Question: So I am trying to get some text to fit
I have used the answer from <URL> to make the text fit. This appears to work except the text is heavily scaled down and only takes up about 50% of the screens width.
This is the code that runs when the view controller is presented:
'''
self.user.title = @"Jeffrey C. Louie
2326 Rockford Road
Charlestown, MA 02129";
[self.titleLabel setText:self.user.title];
NSInteger fsize = 200;
[self.titleLabel setFont:[UIFont fontWithName:self.titleLabel.font.fontName size:fsize]];
float height = [self.user.title sizeWithFont:self.titleLabel.font constrainedToSize:CGSizeMake(self.titleLabel.bounds.size.width, 99999) lineBreakMode:NSLineBreakByWordWrapping].height;
while (height > self.titleLabel.bounds.size.height && height != 0) {
fsize -=1;
[self.titleLabel setFont:[UIFont fontWithName:self.titleLabel.font.fontName size:fsize]];
height = [self.user.title sizeWithFont:self.titleLabel.font constrainedToSize:CGSizeMake(self.titleLabel.bounds.size.width, 99999) lineBreakMode:NSLineBreakByWordWrapping].height;
}
for (NSString *word in [self.user.title componentsSeparatedByString:@" "]) {
float width = [word sizeWithFont:self.titleLabel.font].width;
while (width > self.titleLabel.bounds.size.width && width != 0) {
fsize -= 3;
[self.titleLabel setFont:[UIFont fontWithName:self.titleLabel.font.fontName size:fsize]];
width = [word sizeWithFont:self.titleLabel.font].width;
}
}
'''

It appears to me that the text has been scaled to fit all the text on 1 line as if the hard line breaks did not exist. Is there a way to make the UILabel know there is a line break and scale that rows text accordingly?
Thanks
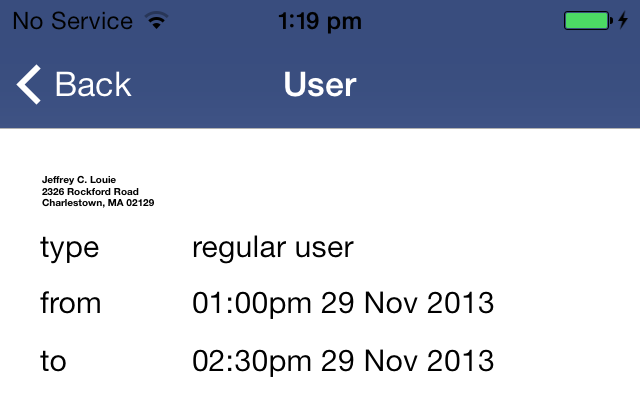
Answer: you can use <URL> Instead of 'UILabel',
and replace the new line character to '<br>' tag of 'html'.
Like:
'''
RTLabel *label = [[RTLabel alloc] initWithFrame:/*your frame*/];
NSString htmlText = [yourText stringByReplacingOccurrencesOfString:@"\n" withString:@"<br>"];
[label setText:htmlText];
[yourView addSubView:label];
'''